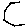
Label: hexagon